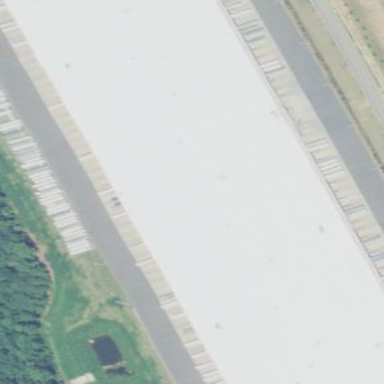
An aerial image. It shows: Warehouse building.